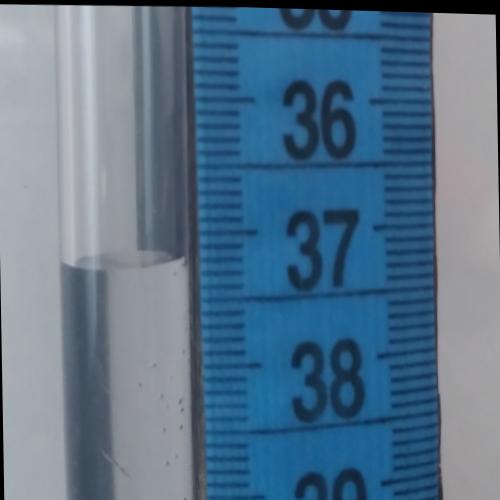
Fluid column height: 37.2 cm